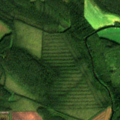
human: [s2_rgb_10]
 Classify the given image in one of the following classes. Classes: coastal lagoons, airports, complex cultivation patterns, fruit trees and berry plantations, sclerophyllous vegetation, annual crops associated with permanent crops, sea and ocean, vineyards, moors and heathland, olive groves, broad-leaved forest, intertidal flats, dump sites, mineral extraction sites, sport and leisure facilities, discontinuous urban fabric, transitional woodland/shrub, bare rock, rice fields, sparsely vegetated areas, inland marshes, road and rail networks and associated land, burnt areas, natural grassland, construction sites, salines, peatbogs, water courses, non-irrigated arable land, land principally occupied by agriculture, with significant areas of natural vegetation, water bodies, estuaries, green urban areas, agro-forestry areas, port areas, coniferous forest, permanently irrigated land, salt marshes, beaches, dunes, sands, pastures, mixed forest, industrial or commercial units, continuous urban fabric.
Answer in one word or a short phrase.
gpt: land principally occupied by agriculture, with significant areas of natural vegetation, coniferous forest, mixed forest, transitional woodland/shrub, peatbogs